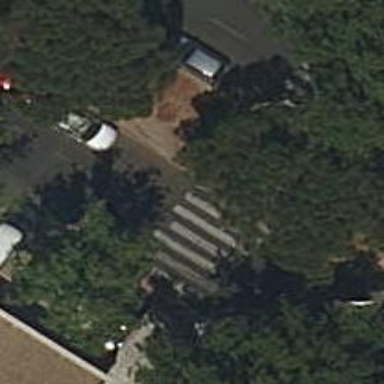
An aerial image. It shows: Zebra crossing on the road.